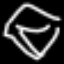
Label: diamond